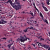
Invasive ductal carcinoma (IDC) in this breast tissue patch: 1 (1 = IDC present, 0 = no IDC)